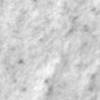
Label: no_change